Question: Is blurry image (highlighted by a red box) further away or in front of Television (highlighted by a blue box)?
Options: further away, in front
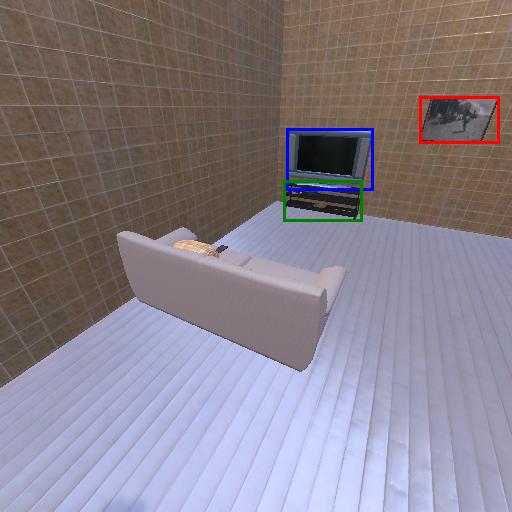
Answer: further away